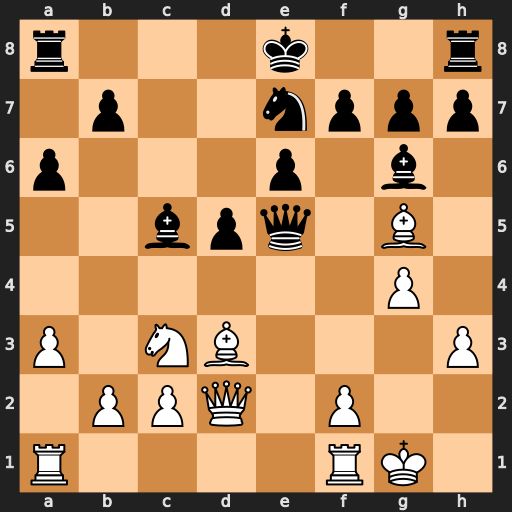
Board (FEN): r3k2r/1p2nppp/p3p1b1/2bpq1B1/6P1/P1NB3P/1PPQ1P2/R4RK1
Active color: w
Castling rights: kq
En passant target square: -
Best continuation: Bf4 Qf6 g5 Qd4 Be3 Qh4 Bxc5